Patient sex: F
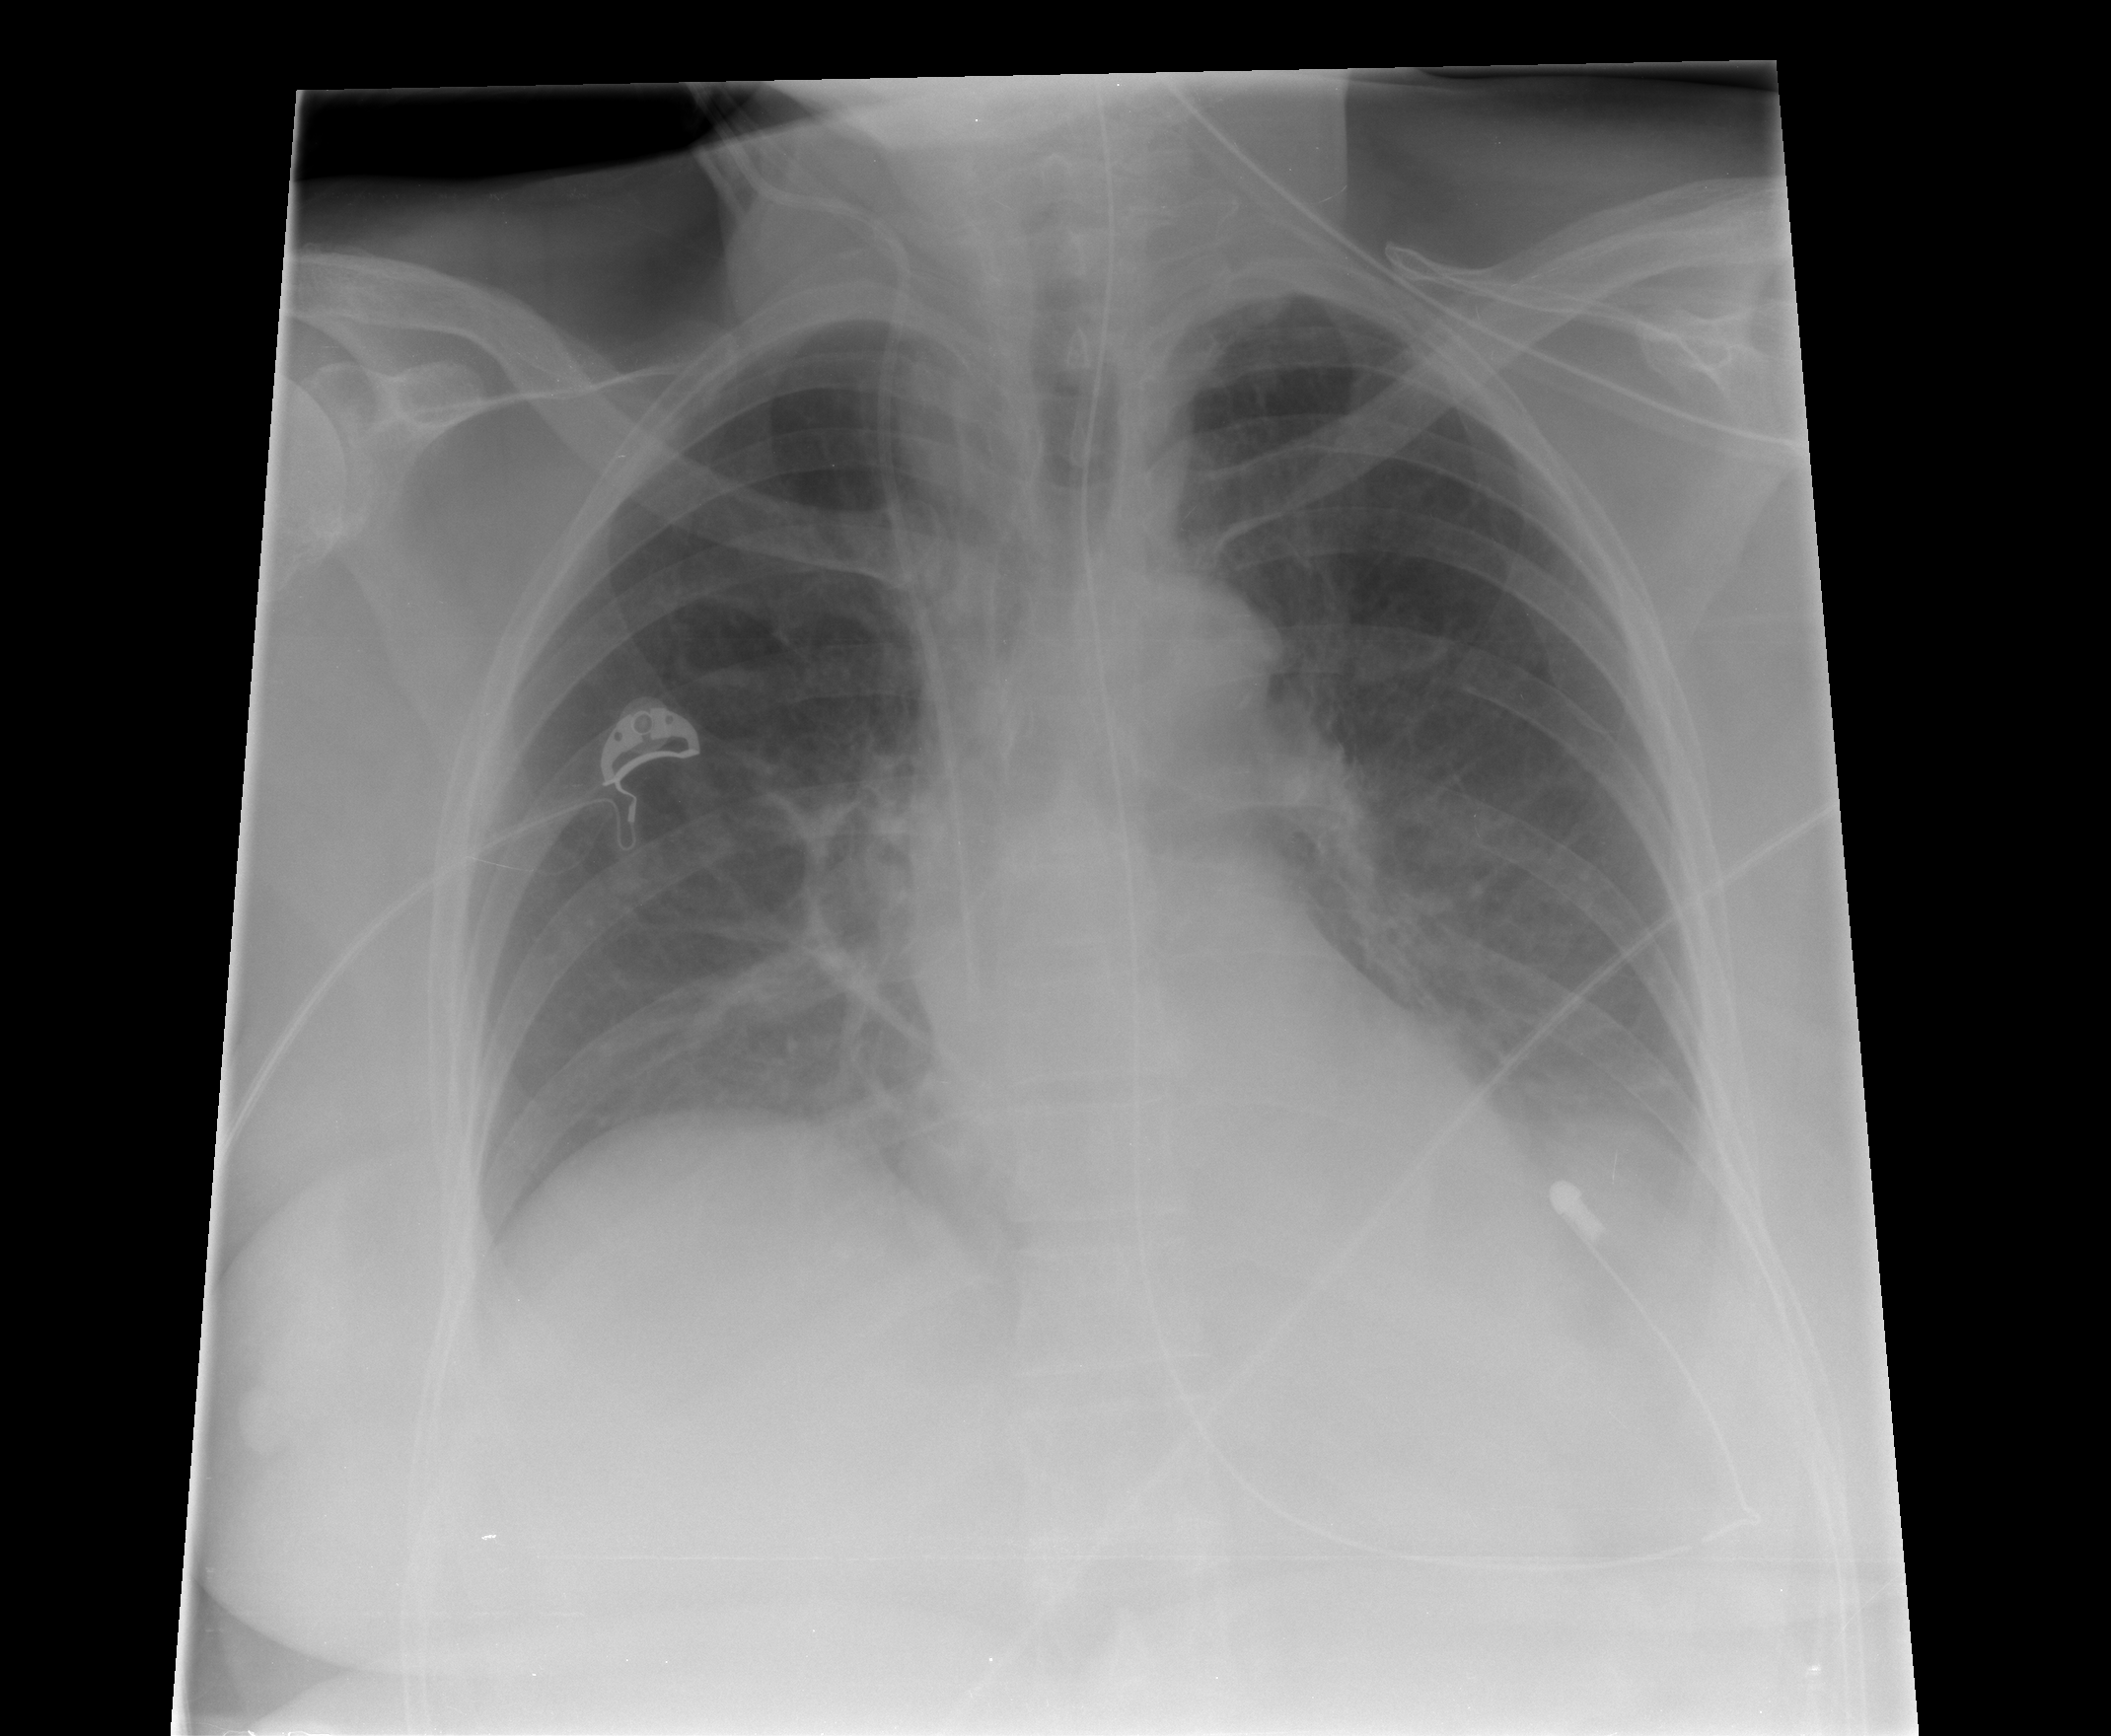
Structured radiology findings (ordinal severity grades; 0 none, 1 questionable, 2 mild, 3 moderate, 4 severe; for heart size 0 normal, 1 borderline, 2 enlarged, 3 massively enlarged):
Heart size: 0
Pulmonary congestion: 2
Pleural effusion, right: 0
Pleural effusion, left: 1
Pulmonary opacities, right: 0
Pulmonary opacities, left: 0
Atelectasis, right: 2
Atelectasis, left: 2